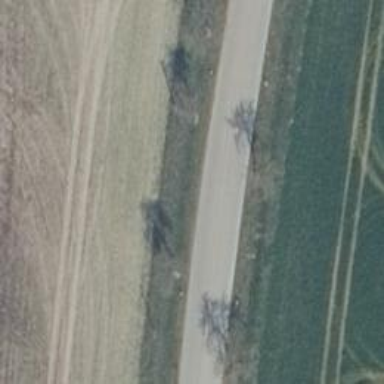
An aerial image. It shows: Row of trees in natural setting.